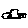
Label: car